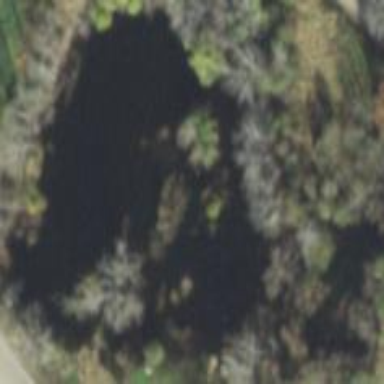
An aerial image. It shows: Reservoir.